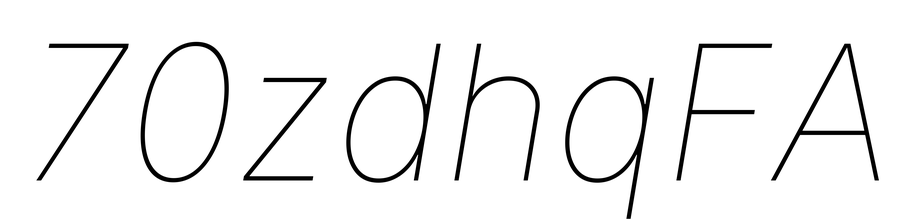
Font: Inter-Italic_Thin_Italic